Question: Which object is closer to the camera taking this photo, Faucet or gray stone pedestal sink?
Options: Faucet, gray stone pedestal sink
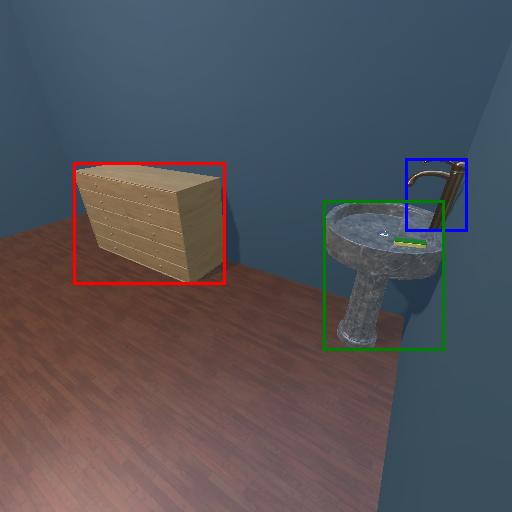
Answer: Faucet